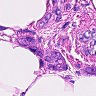
Metastatic tissue present: yes